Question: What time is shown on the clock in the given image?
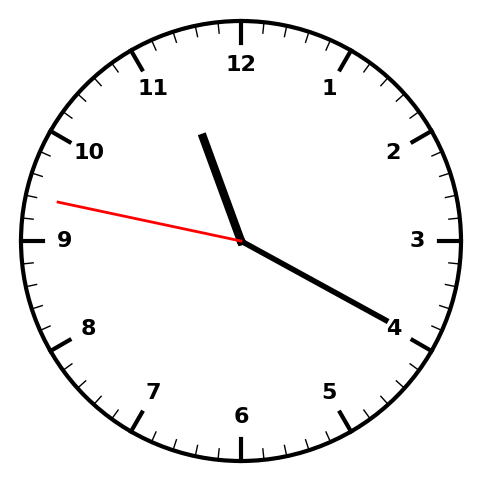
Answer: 11:19:47